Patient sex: M
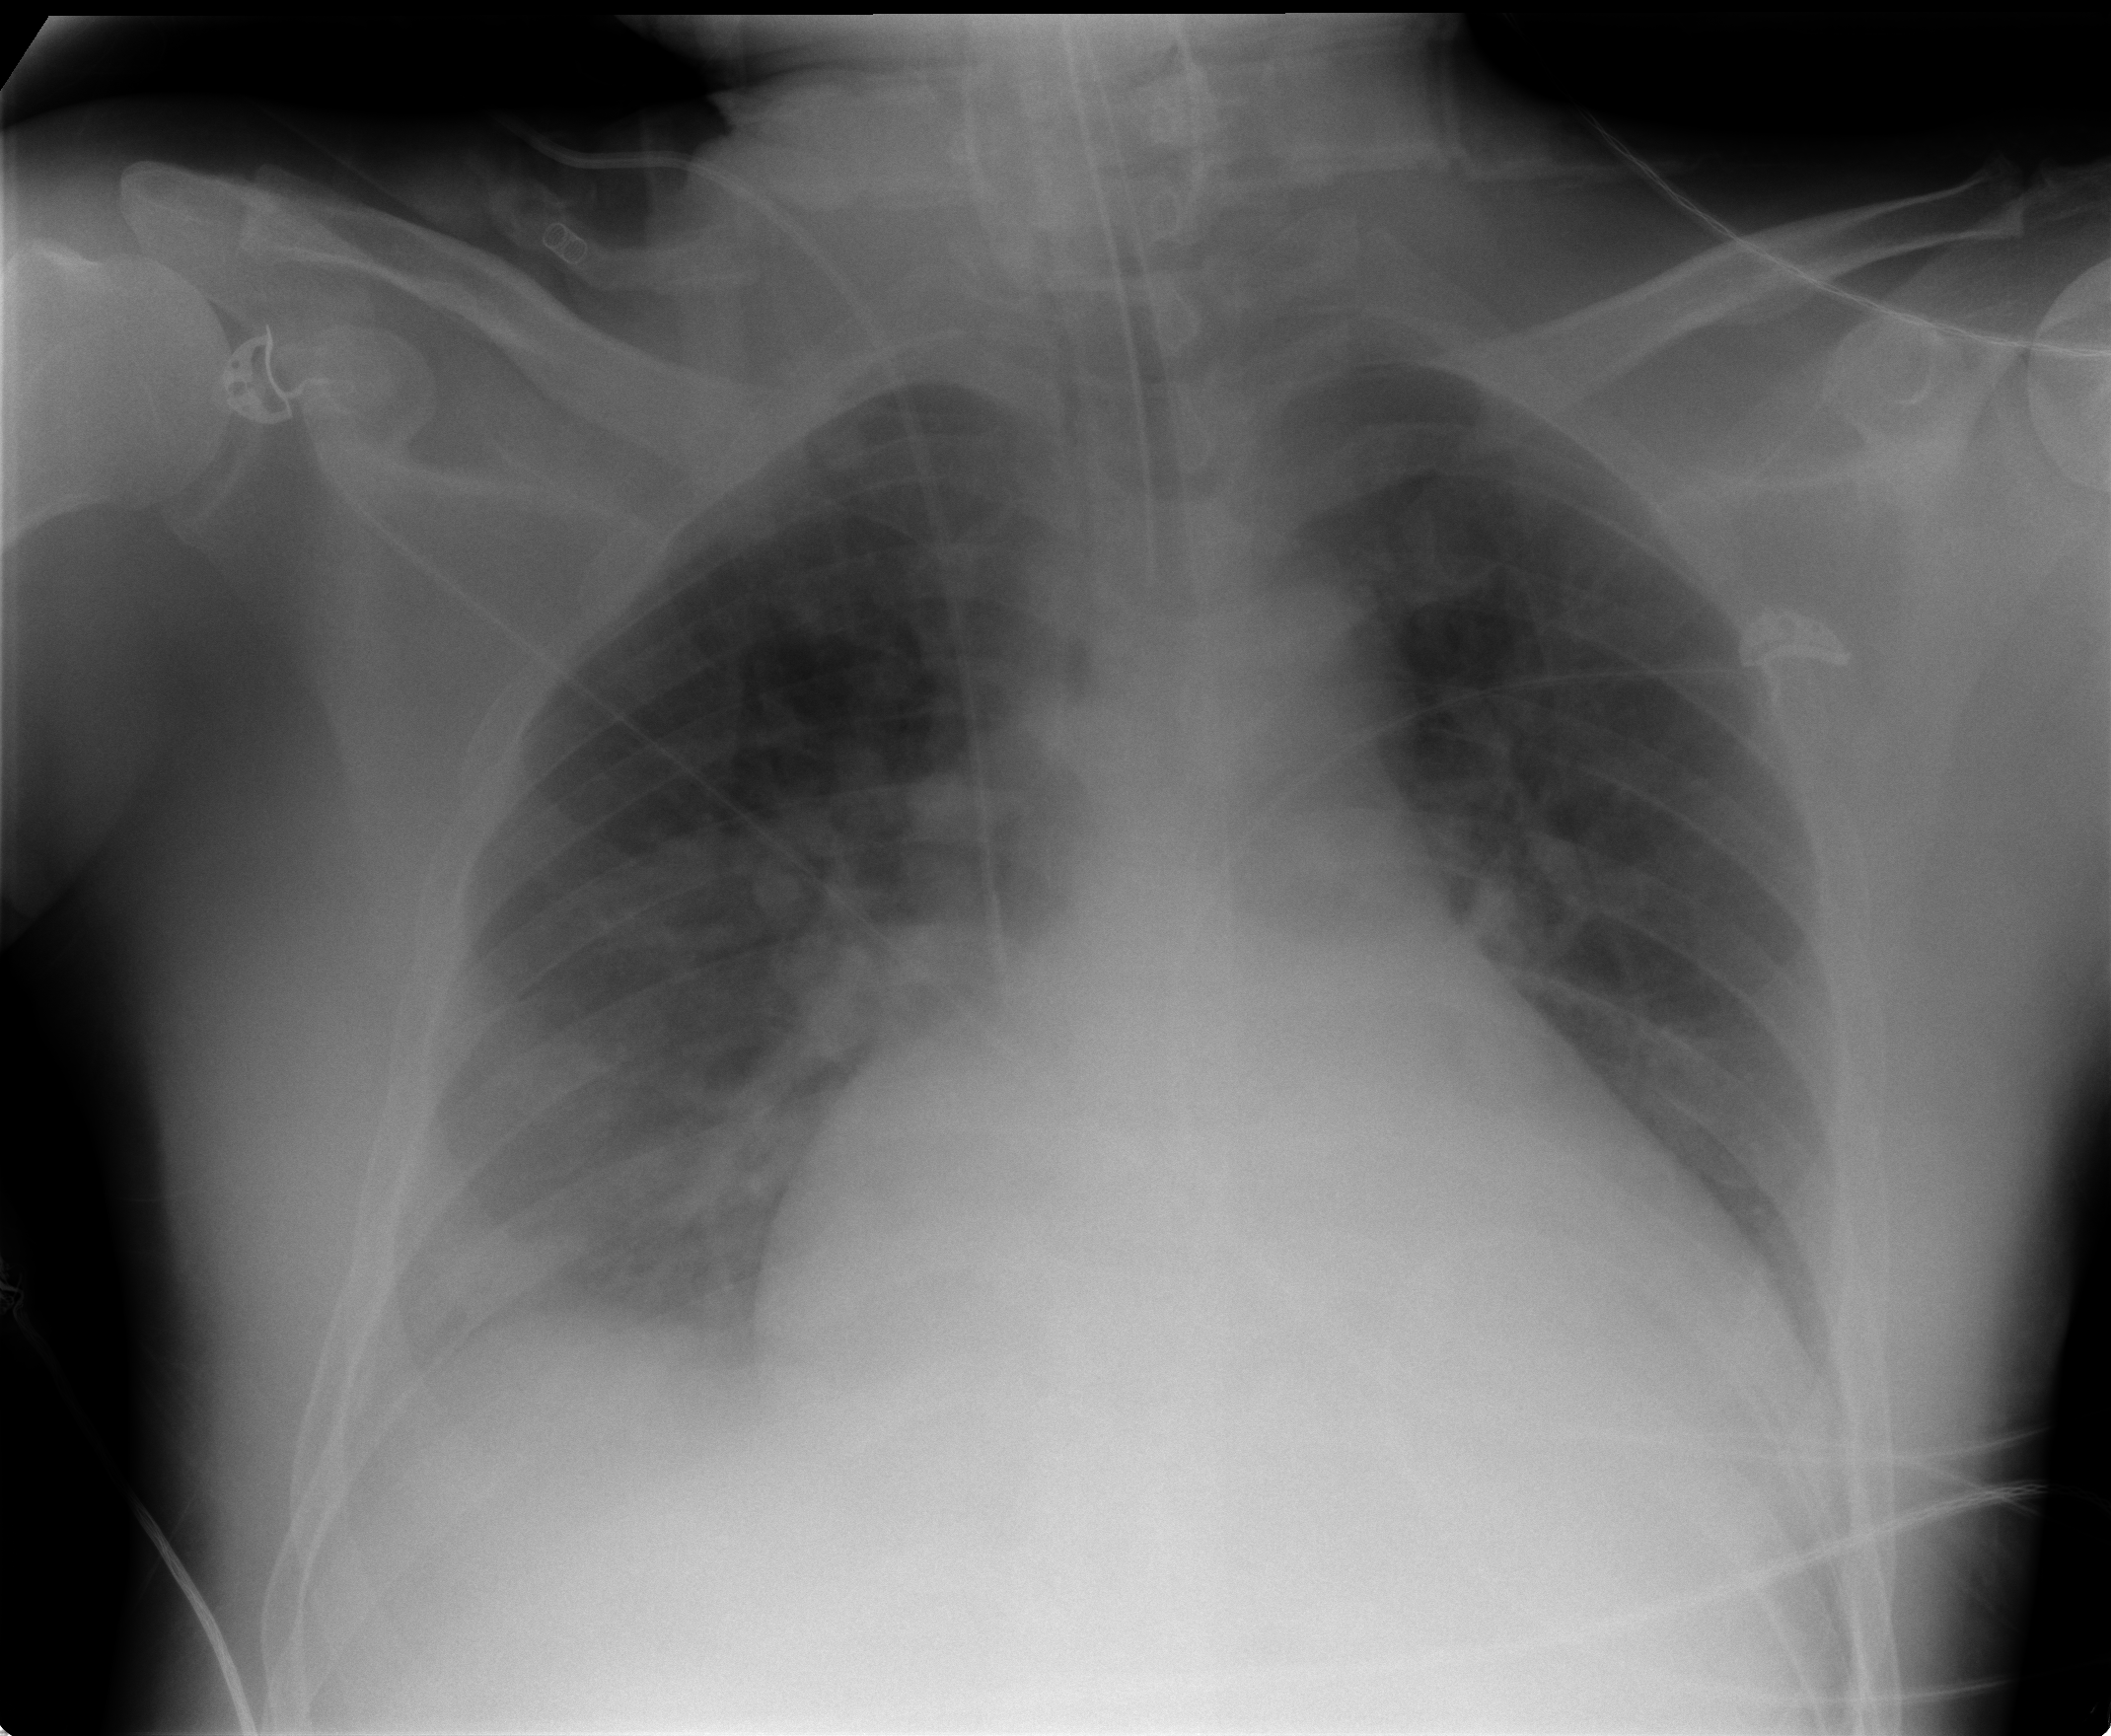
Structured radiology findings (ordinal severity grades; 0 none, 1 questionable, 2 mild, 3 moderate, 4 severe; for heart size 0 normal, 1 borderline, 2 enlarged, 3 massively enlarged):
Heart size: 2
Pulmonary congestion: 2
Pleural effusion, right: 2
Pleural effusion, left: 3
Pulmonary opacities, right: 0
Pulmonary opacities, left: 0
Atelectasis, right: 2
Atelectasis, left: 3